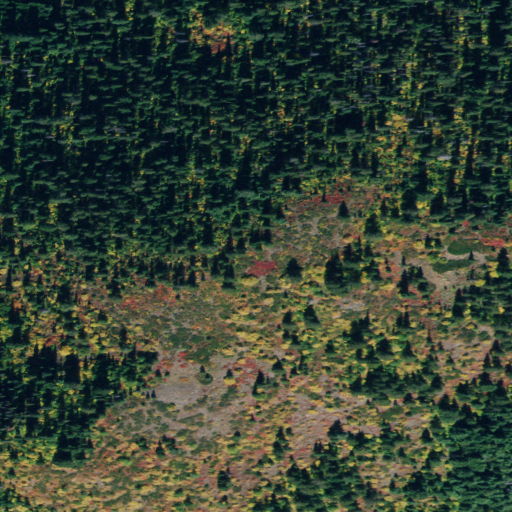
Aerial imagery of ridge(s) in Idaho named Little Moose Ridge containing evergreen forest, shrub, and grassland